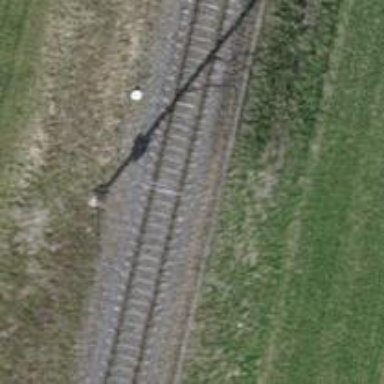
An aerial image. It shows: Railway signal.